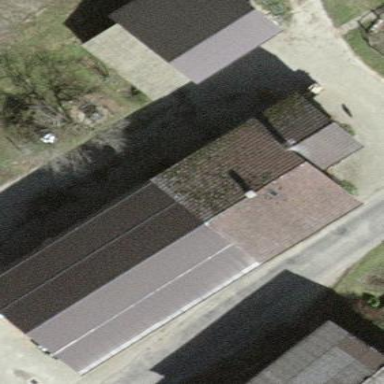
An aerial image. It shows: Hipped roof on farm auxiliary building.